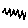
Label: zigzag